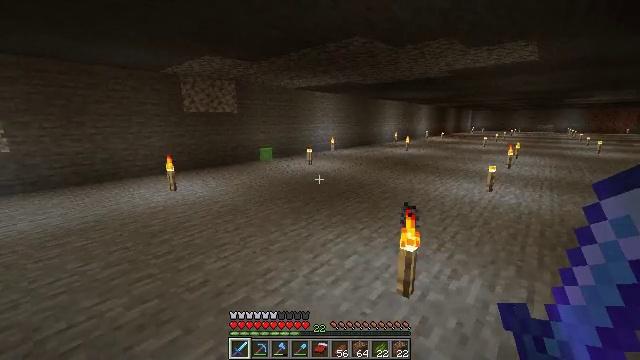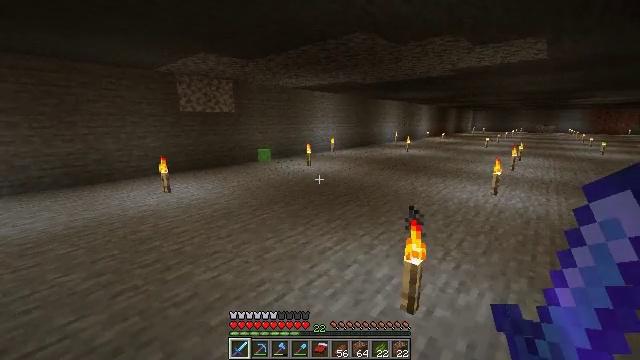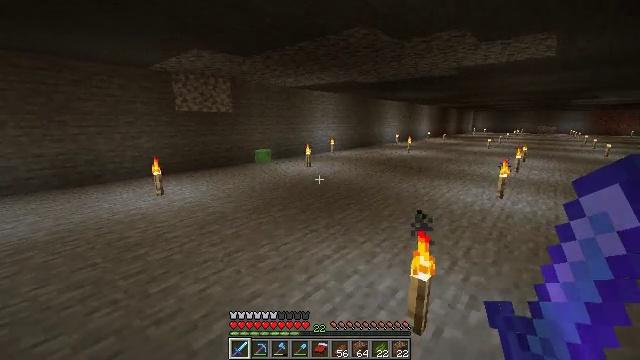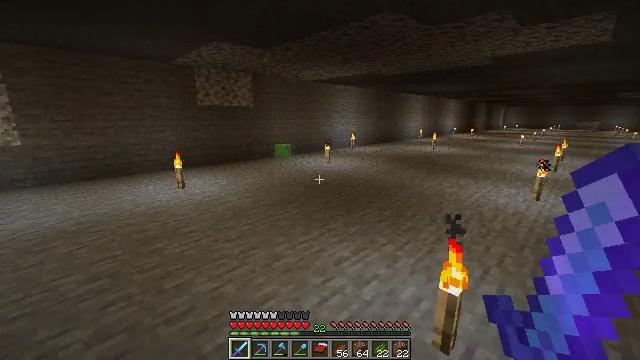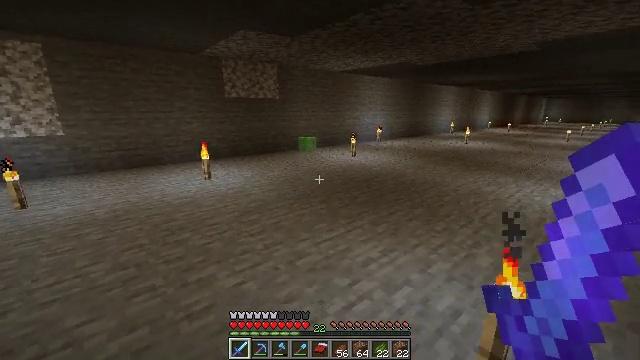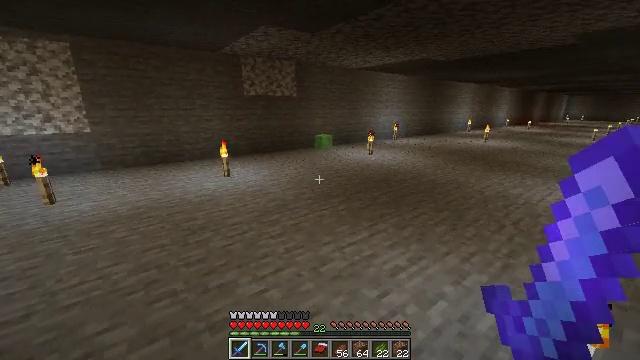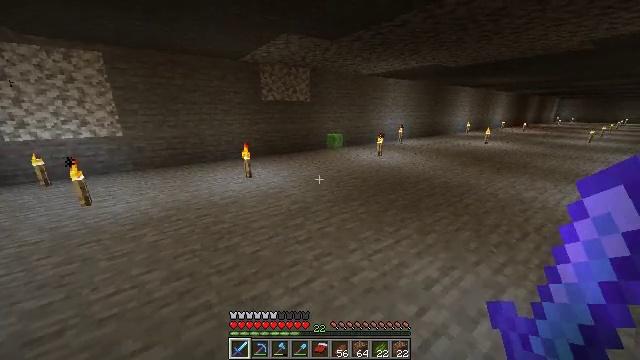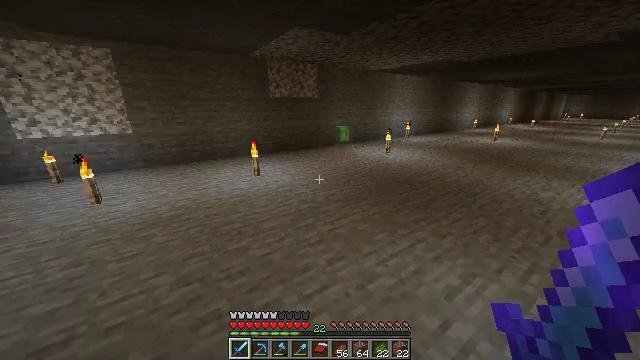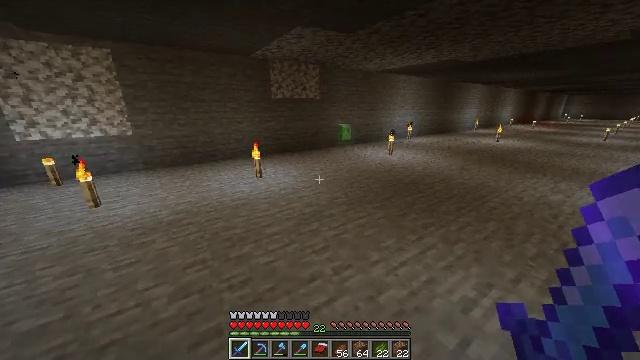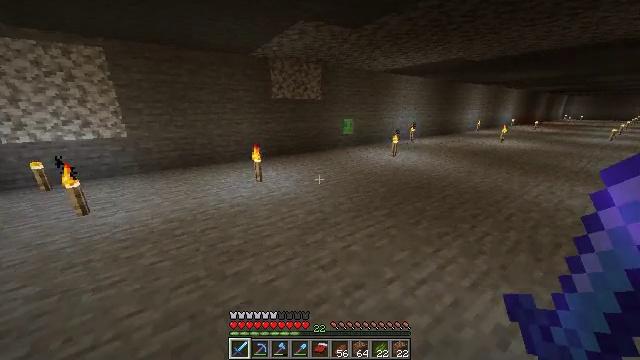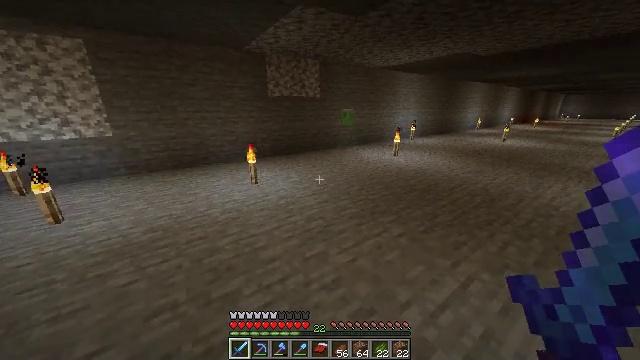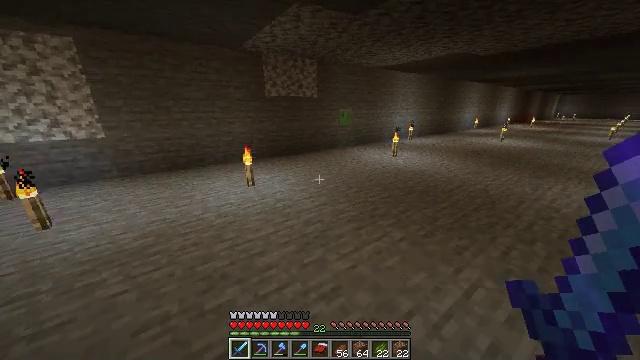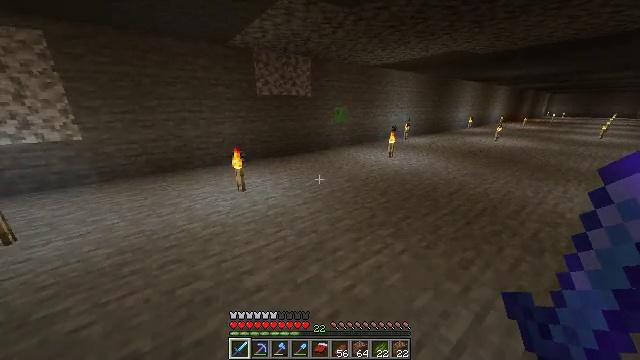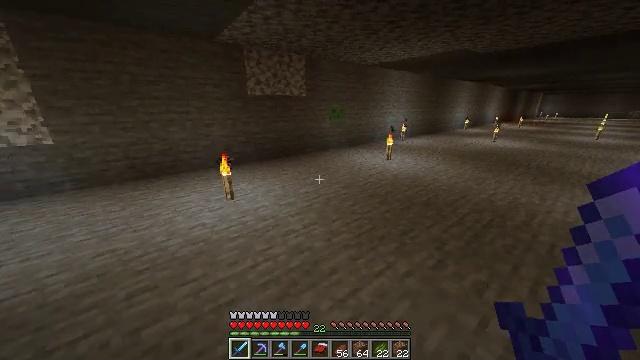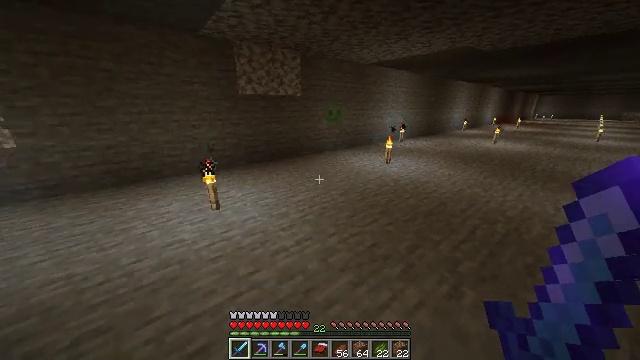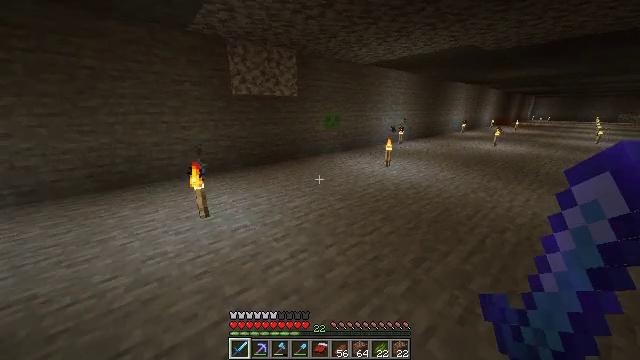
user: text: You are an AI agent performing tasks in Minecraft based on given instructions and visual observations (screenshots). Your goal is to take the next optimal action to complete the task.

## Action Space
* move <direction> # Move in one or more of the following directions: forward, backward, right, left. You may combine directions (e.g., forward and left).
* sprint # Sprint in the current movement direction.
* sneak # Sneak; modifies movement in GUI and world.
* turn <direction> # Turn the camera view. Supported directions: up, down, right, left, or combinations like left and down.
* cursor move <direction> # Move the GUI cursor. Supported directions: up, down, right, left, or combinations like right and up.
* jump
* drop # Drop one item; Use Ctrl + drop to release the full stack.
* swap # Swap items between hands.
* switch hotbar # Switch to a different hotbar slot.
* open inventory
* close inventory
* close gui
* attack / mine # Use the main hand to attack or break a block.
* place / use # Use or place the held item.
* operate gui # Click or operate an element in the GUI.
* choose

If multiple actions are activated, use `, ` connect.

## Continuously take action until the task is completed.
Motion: motion action
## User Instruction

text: Combat the slime.
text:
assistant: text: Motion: move forward
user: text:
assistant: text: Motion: move forward
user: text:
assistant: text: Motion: move forward and move left, turn left and down
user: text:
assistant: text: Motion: move forward and move left, sprint, turn left and down
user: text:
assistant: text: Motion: move forward and move left, sprint, turn left
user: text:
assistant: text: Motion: move forward and move left, sprint, turn left
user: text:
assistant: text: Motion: move forward, sprint, turn left and down
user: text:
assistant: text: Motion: move forward
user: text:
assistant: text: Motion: move forward
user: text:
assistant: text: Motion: move forward
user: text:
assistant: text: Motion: move forward
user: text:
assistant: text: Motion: move forward, turn right
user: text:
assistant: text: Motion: move forward, sprint, turn right
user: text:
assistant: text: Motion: move forward, sprint
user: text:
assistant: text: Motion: move forward, sprint
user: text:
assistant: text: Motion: move forward, sprint
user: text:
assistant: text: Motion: move forward, sprint
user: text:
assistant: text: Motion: move forward, sprint
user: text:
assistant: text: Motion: move forward, sprint
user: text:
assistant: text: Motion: move forward, sprint
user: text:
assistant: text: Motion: move forward, sprint
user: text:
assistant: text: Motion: move forward, sprint, turn right
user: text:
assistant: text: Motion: move forward, sprint
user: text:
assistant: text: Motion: move forward, sprint
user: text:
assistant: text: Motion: move forward, sprint, turn right
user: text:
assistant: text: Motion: move forward, sprint, turn right and down
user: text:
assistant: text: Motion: move forward, sprint
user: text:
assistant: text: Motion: move forward, sprint
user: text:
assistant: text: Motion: move forward, sprint, turn right and down
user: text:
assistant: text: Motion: move forward, sprint, turn right and down